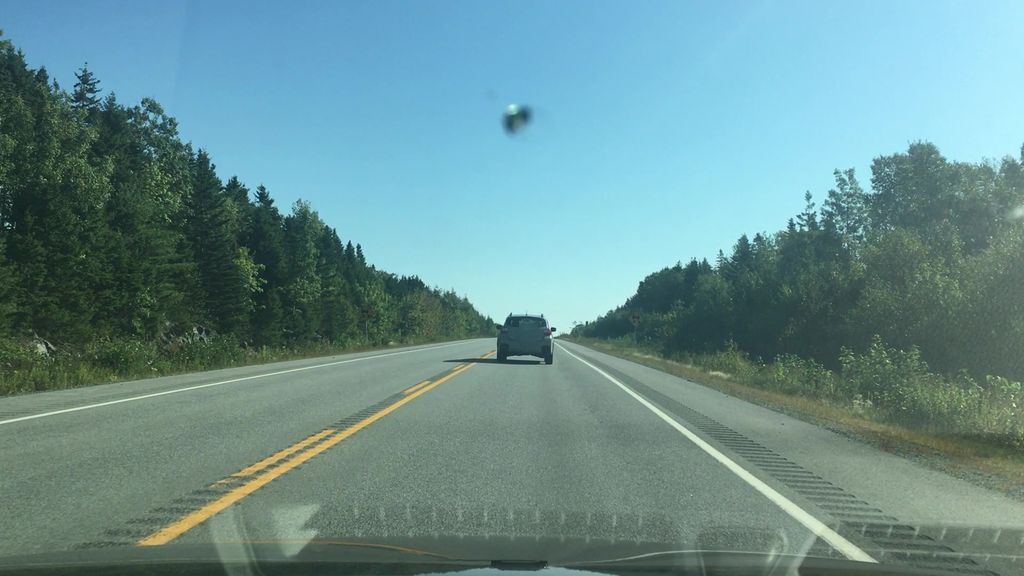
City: halifax